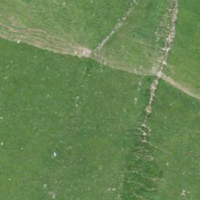
EUNIS habitat code: 23
Species observed at this site:
Plantago media